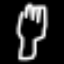
Label: fork